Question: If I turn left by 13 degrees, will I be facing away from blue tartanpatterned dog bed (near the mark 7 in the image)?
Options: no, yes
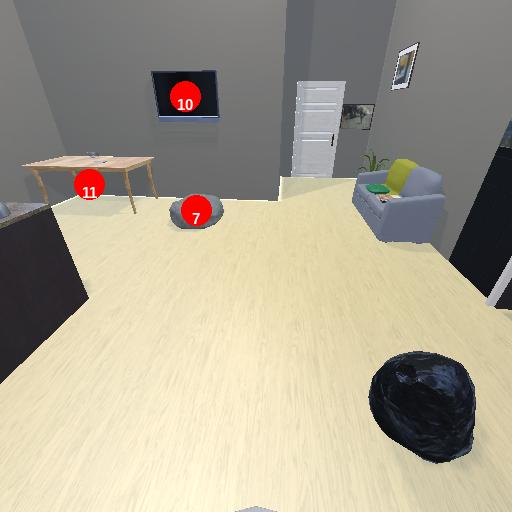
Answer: no